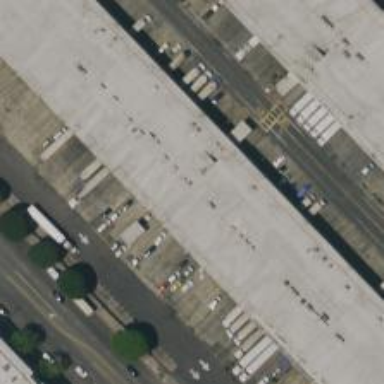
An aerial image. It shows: Warehouse building.